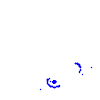
Particle: proton